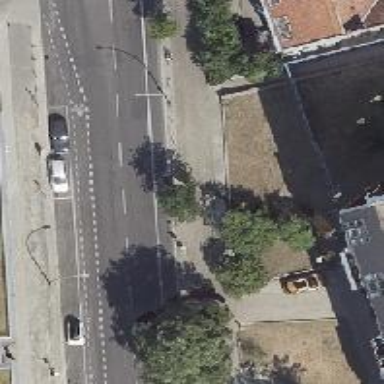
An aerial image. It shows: Avenue lined with broadleaved deciduous trees.